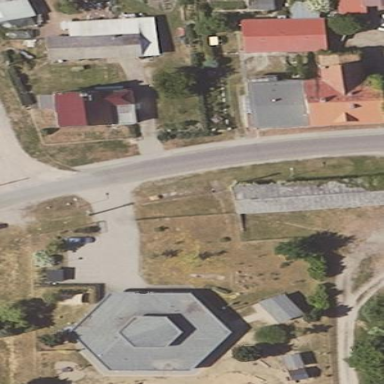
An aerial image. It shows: Kindergarten enclosed by bar fence.